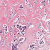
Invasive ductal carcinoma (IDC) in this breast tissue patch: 1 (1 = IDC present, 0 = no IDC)